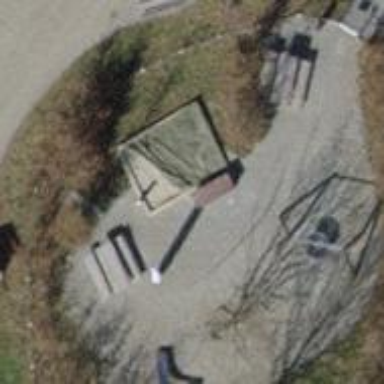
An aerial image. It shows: Playground area for leisure land.